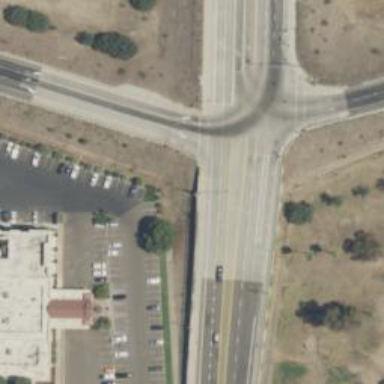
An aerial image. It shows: Crossing with marked lines on the road.